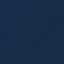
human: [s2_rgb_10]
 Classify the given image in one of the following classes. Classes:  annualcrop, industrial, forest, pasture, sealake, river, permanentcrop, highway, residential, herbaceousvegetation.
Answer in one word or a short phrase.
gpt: SeaLake